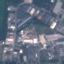
Land use / land cover class: Industrial